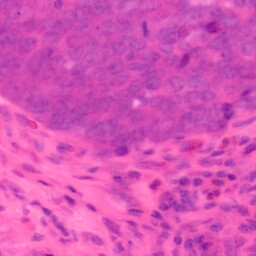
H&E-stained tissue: Colon